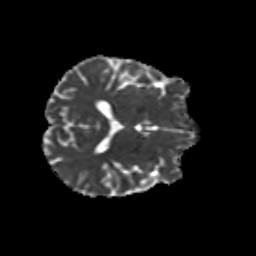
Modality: MD
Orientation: axial
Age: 39
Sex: male
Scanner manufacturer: siemens
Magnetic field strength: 3 T
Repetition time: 8.6 s
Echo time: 0.095 s